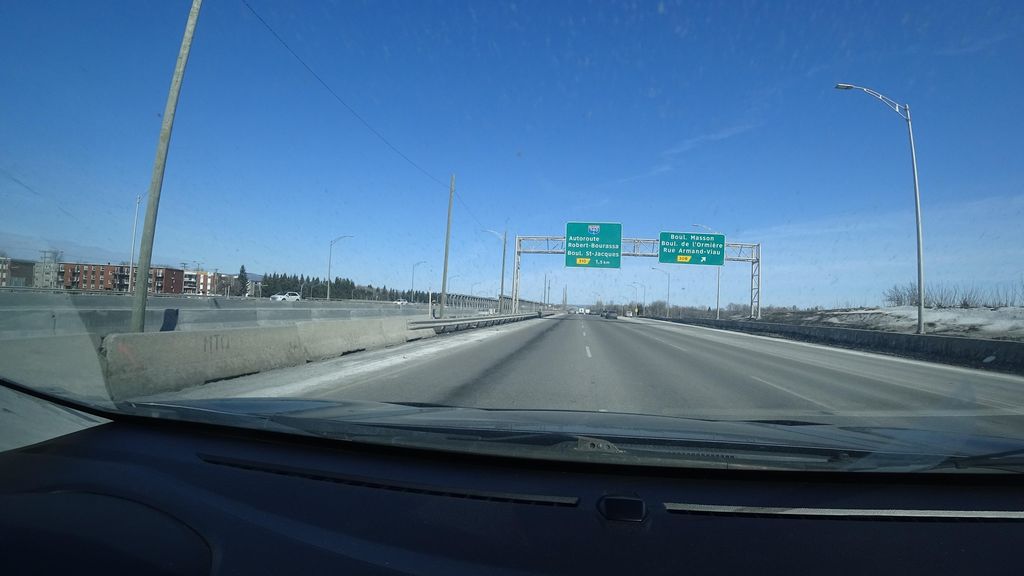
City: quebec_city